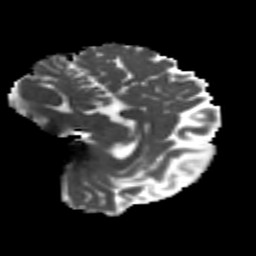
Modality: MD
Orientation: sagittal
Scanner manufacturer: siemens
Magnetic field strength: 3 T
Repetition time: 4.16 s
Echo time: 0.0806 s